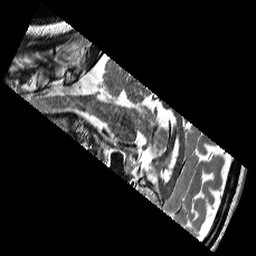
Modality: T2w
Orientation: sagittal
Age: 36
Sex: male
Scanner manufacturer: siemens
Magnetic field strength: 3 T
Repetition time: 6.1 s
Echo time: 0.104 s